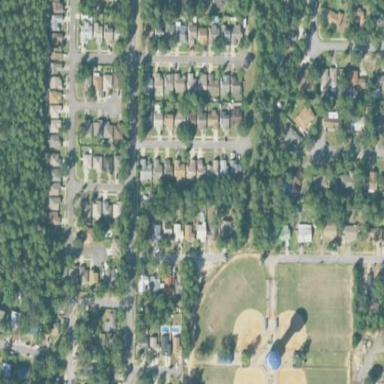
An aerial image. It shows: Residential area consisting of single-family homes.